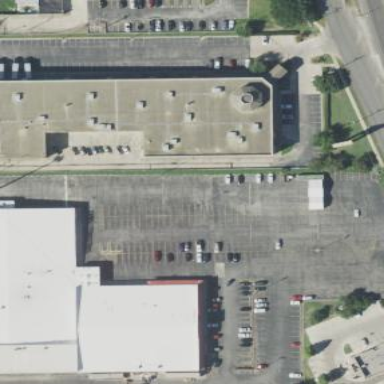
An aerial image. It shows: Retail area.